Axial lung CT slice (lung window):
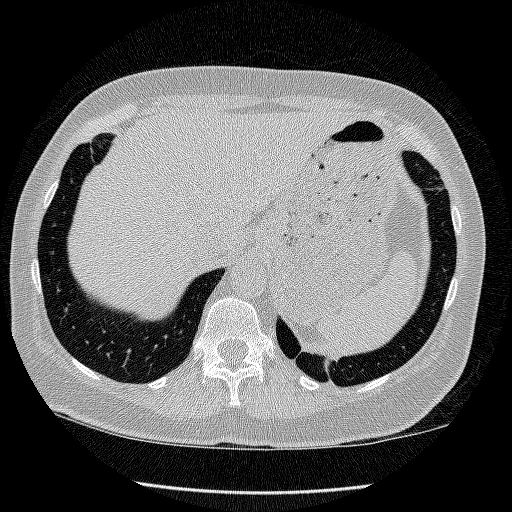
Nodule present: no